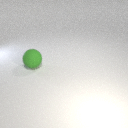
large green rubber sphere